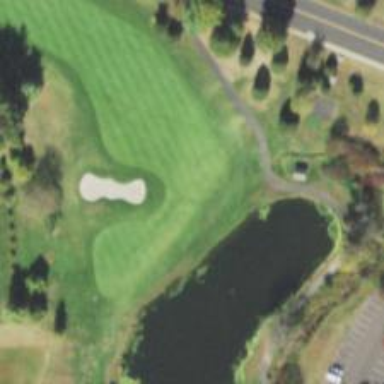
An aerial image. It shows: Golf hole.